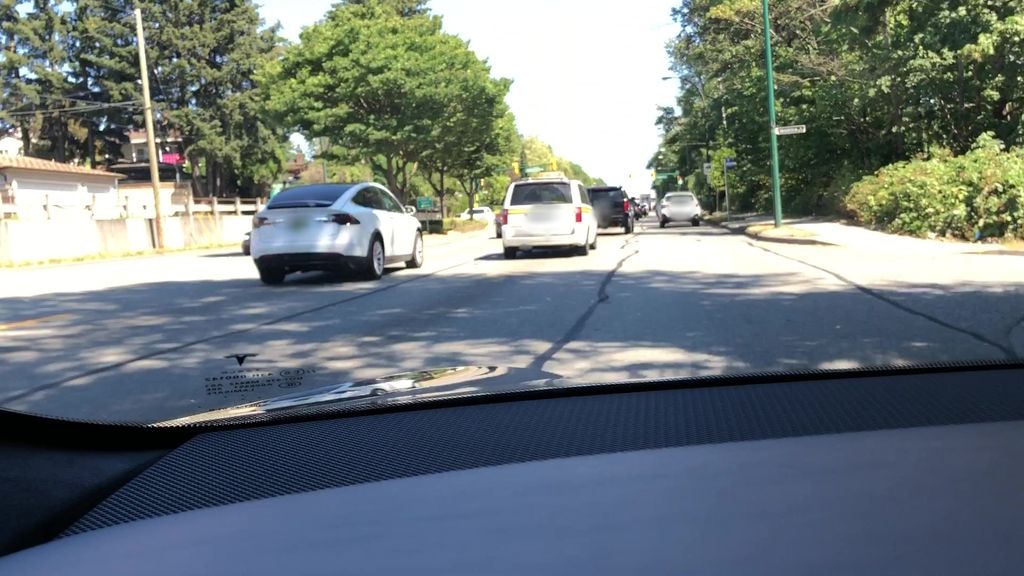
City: vancouver